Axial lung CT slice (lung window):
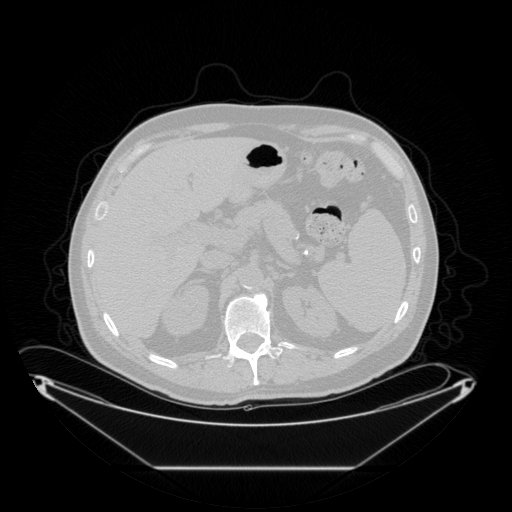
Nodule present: no